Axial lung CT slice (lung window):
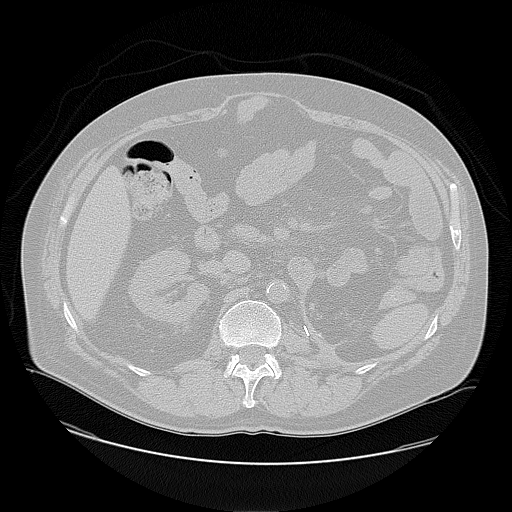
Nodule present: no